Question: I have ASP MVC 4 web application.
One of the actions return very slowly. I use MiniProfiler to profile the application.
We handle the duration of the action itself which is now 14ms, the problem is that there is still about 1.5s on the step of the request itself, without the time of the action on the controller (please see the attached image).

As you can see the first line duration (1262.3) is the duration the children.
As far as I understand this is the time of the razor engine rending.
It is important to note the slowness persist, it is not just the first request. It never goes bellow 800ms and sometime up-to 2s.
How can I profile the rendering itself?
The view is quite complex with several partial views in it.
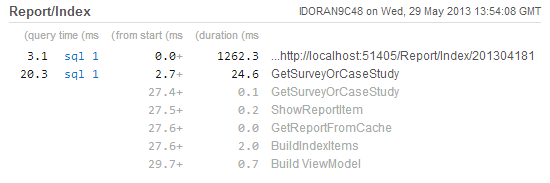
Answer: See if Glimpse gives you more insight
<URL>
Rendering a View can take very long if Routes are calculated. Check how long rendering takes if you remove all ActionLinks and similiar Html Helpers.